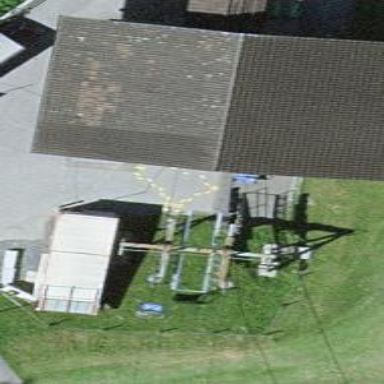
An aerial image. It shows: Pylon used for aerialway.